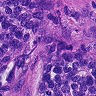
Metastatic tissue present: yes